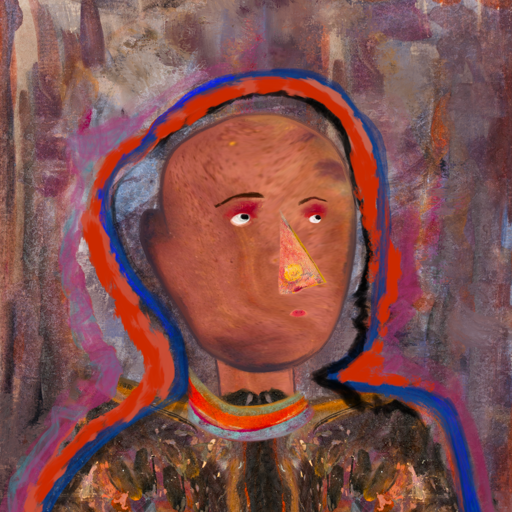
Background: Hypocrite, Head And Neck Side: Mother_And_Son_Mother, Face Side: Irani, Bust: Gypsy_Queen, Hair Side: Experience, Head Accessory: Blank, Second Necklace: Blank, Necklace: Sisters, Baby: Blank